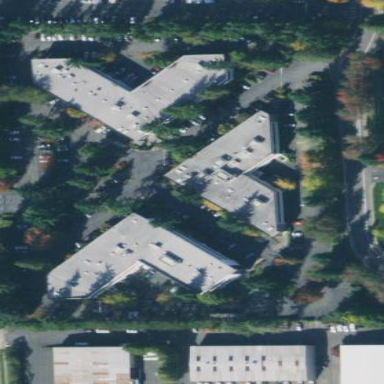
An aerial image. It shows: Commercial building.